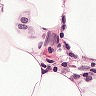
Metastatic tissue present: no